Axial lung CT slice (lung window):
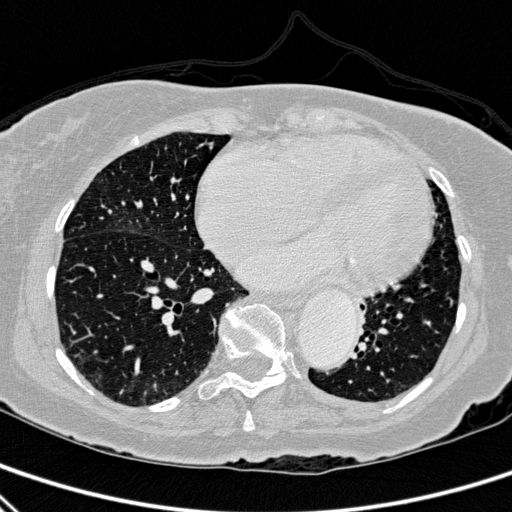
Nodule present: no